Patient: sex F, age 62
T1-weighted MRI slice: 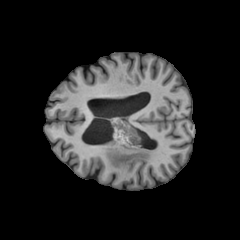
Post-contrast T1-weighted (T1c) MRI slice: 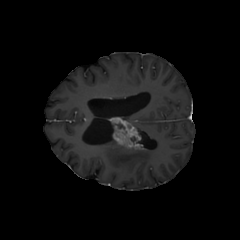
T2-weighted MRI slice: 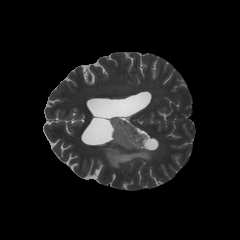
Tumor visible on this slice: yes
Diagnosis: Glioblastoma, IDH-wildtype
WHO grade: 4